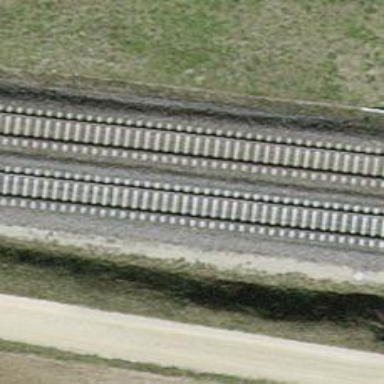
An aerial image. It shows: Solitary milestone along the railway.